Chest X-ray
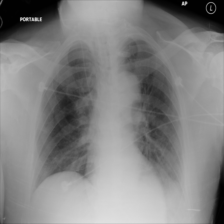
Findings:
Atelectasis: negative
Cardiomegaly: negative
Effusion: positive
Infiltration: positive
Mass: negative
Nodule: negative
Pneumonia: negative
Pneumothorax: negative
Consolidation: negative
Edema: negative
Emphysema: negative
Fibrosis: negative
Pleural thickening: negative
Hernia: negative